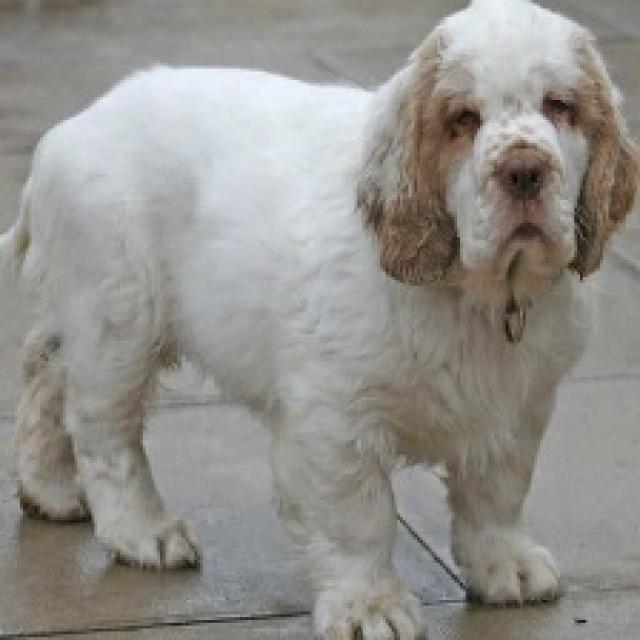
Healthy canine skin — no visible lesions, inflammation, or abnormalities. The skin and coat appear normal.